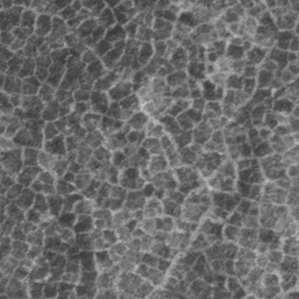
Label: frost